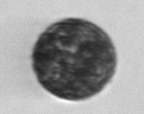
Label: Alexandrium_catenella